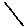
Label: line